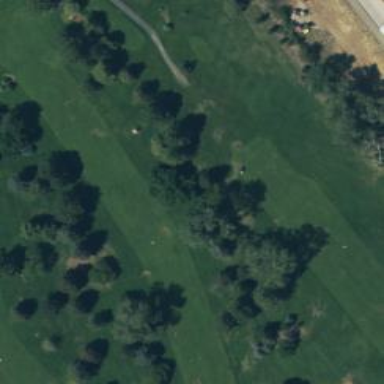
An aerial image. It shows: View of golf hole.